Question: I'm trying to get a link to a page working correctly when an image is clicked. On this <URL> you'll see three circular images. When the mouse is hovered over any of them, a background shadow image is rendered. When you click on the 'law firms' image, a short HTML page with some text should be displayed. What happens is that the link to the law firm text is rendered not as the image itself, but as a '>' character - see screenshot below.
Can anyone guide me how to make the image act as the link, please? Also ensuring that the background image continues to be centred over the law firms image when the mouse is hovered over it.
CSS:
'''
.center {text-align: center;}
#sfimages {padding:15px;}
#sfimages:hover {
background-image: url(http://ubuntuone.com/1SRrDB8i8cBtpm3Smxaz5r);
background-repeat: no-repeat;
background-position:center;
}
'''
HTML:
'''
<body>
<table style="width: 100%">
<tr>
<td class="center">
<div id="sfimages">
<a href="http://ubuntuone.com/3JHwAhFuNUCVfq1QOOjBGG"> >
<object type="image/svg+xml"
data="http://ubuntuone.com/5b5ZUS86nHAffWiOirDwFr">
<img src="http://ubuntuone.com/12qOaTGCZYzQtqFJpaGbPV" alt="" />
</object>
</a>
</div>
</td>
<td class="center">
<div id="sfimages">
<object type="image/svg+xml"
data="http://ubuntuone.com/6tkHm9c2r1eH9PMB9Nr3Ux">
<img src="http://ubuntuone.com/54AaqhQUU8npACF2vXzKFp" alt="" />
</object>
</div>
</td>
<td class="center">
<div id="sfimages">
<object type="image/svg+xml"
data="http://ubuntuone.com/7Ur09JXlGVvF2GhXFbLXlx">
<img src="http://ubuntuone.com/4CXw05d1dsSf9VhAIPNZf6" alt="" />
</object>
</div>
</td>
</tr>
</table>
'''

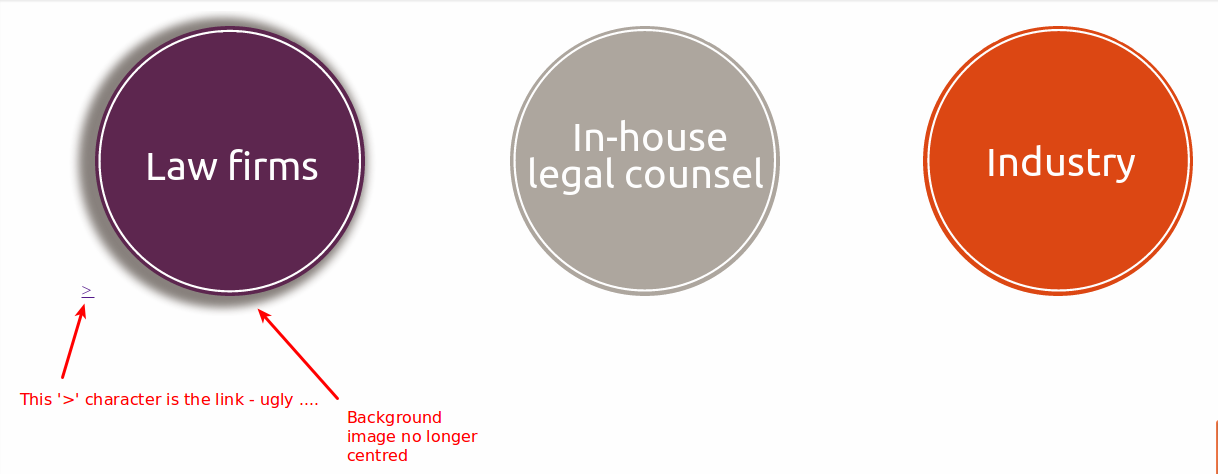
Answer: There was spare character:
please check following code (in a comment there is a link to the full code):
'''
<table style="width: 100%">
<tr>
<td class="center">
<div id="sfimages">
<a href="http://ubuntuone.com/3JHwAhFuNUCVfq1QOOjBGG">
<object type="image/svg+xml"
data="http://ubuntuone.com/5b5ZUS86nHAffWiOirDwFr">
<img src="http://ubuntuone.com/12qOaTGCZYzQtqFJpaGbPV" alt="" />
</object>
</a>
</div>
</td>
<td class="center">
<div id="sfimages">
<object type="image/svg+xml"
data="http://ubuntuone.com/6tkHm9c2r1eH9PMB9Nr3Ux">
<img src="http://ubuntuone.com/54AaqhQUU8npACF2vXzKFp" alt="" />
</object>
</div>
</td>
<td class="center">
<div id="sfimages">
<object type="image/svg+xml"
data="http://ubuntuone.com/7Ur09JXlGVvF2GhXFbLXlx">
<img src="http://ubuntuone.com/4CXw05d1dsSf9VhAIPNZf6" alt="" />
</object>
</div>
</td>
</tr>
</table>
'''